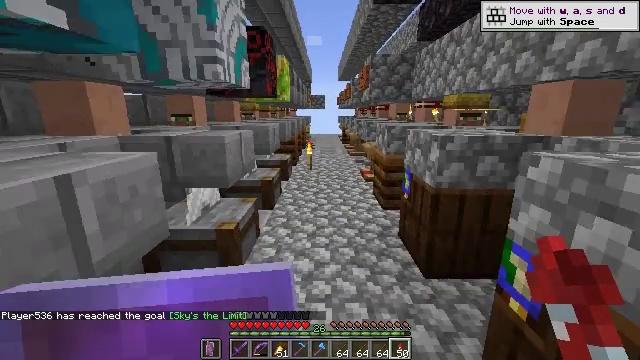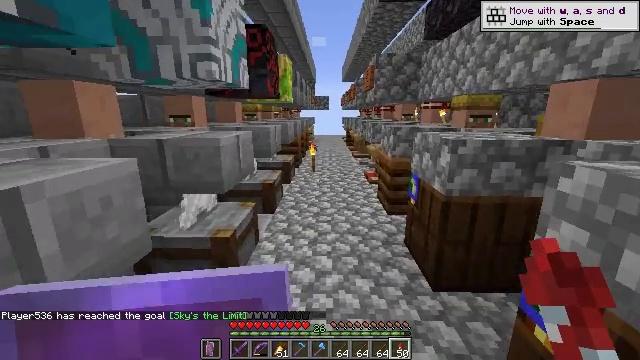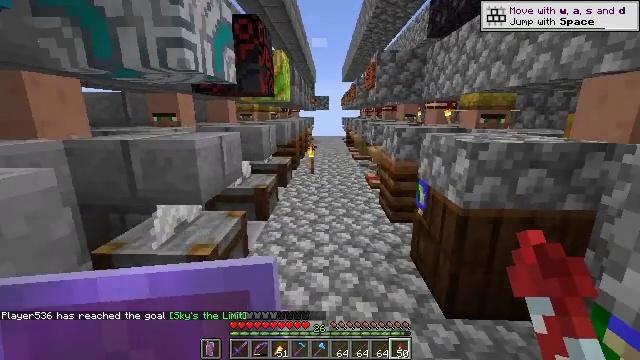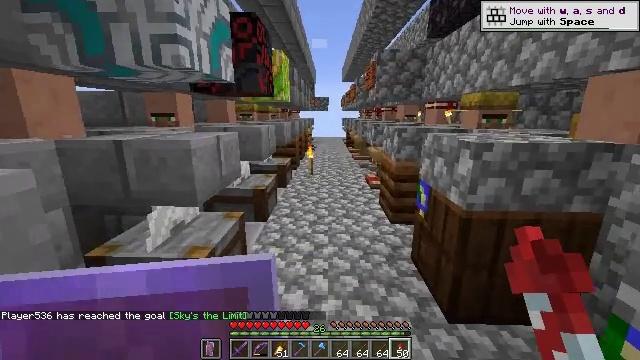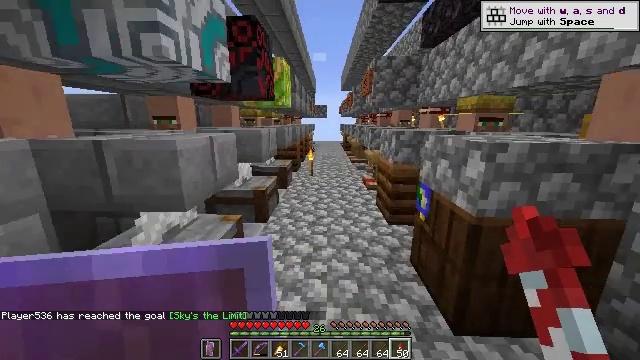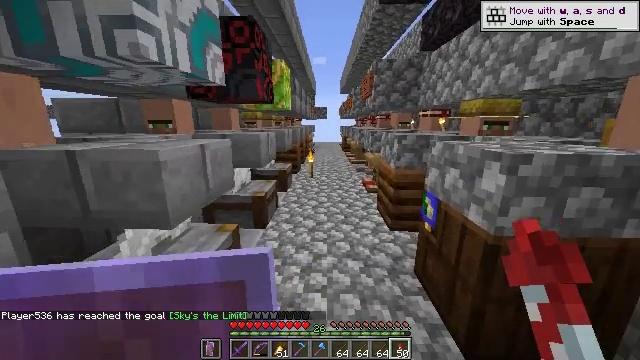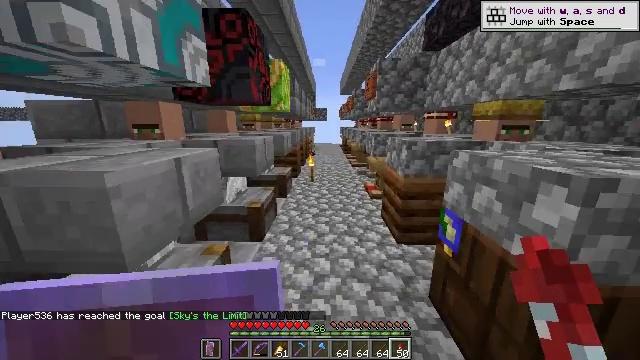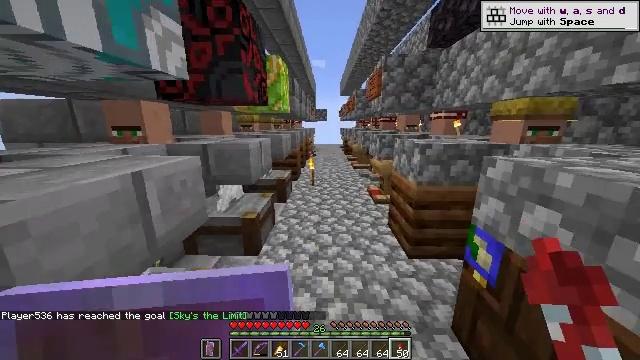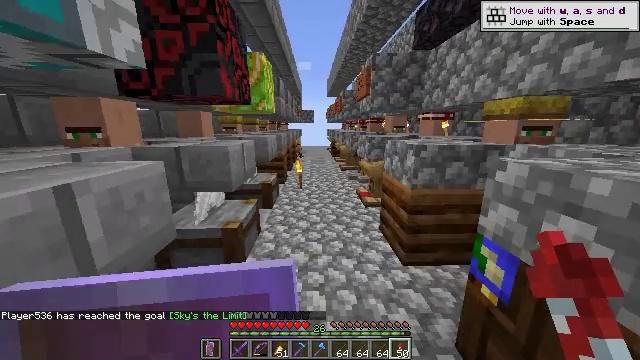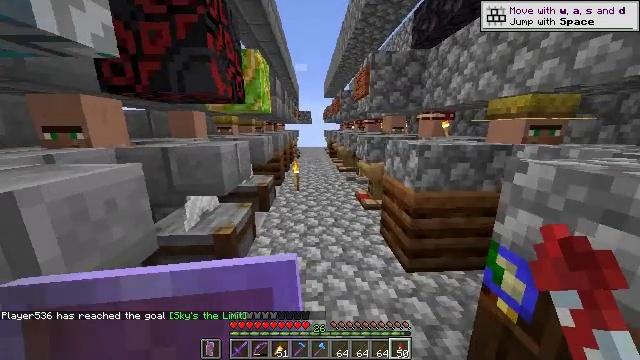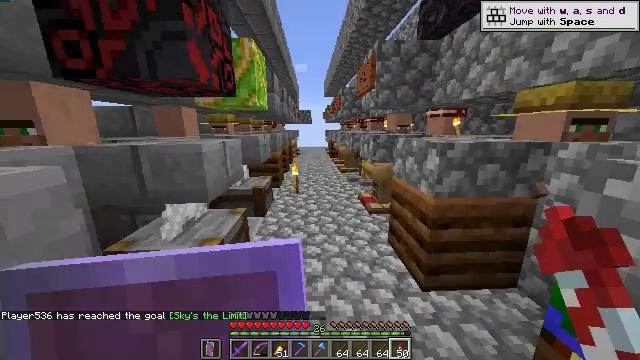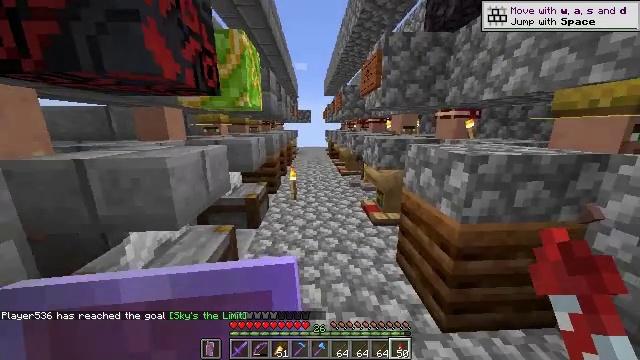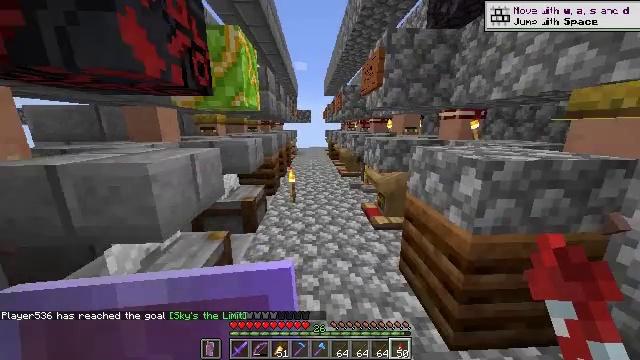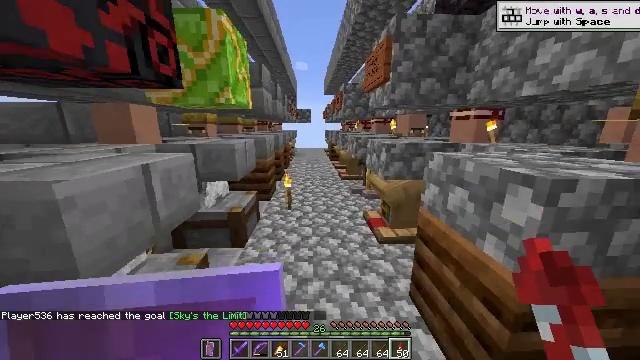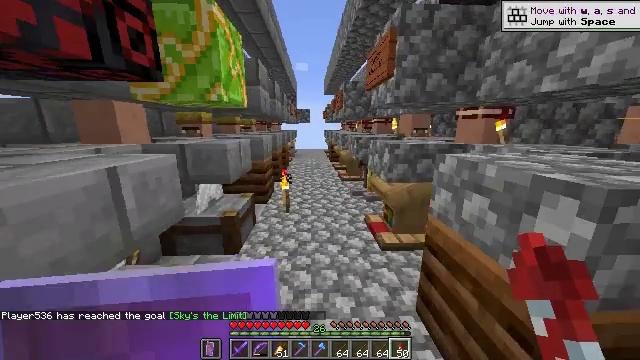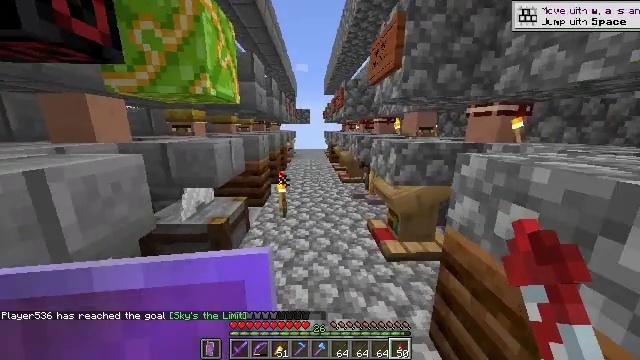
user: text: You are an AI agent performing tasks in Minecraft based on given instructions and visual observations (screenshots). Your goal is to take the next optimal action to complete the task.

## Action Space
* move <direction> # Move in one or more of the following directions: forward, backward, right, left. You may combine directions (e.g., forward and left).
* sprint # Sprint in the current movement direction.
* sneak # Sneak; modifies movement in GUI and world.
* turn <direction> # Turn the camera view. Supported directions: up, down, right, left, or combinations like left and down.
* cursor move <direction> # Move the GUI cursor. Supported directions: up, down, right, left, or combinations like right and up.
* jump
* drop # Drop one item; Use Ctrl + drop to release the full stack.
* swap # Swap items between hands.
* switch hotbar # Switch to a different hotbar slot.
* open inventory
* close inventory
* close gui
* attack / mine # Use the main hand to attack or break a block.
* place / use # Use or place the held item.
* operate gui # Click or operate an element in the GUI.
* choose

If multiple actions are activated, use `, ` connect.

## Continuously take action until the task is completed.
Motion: motion action
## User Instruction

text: craft item air
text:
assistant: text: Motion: move forward
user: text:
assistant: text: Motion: move forward, sprint
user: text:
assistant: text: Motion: move forward, sprint
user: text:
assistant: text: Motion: move forward, sprint
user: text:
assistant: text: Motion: move forward, sprint
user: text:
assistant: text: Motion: move forward, sprint
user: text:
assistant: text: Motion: move forward, sprint
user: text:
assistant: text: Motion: move forward, sprint, turn right
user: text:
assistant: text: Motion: move forward, sprint
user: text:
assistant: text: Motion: move forward, sprint
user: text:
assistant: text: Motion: move forward, sprint
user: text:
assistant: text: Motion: move forward, sprint
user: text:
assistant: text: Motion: move forward, sprint
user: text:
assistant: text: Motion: move forward, sprint
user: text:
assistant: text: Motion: move forward, sprint
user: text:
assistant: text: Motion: move forward, sprint
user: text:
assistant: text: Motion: move forward, sprint
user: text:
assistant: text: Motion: move forward, sprint
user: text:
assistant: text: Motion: move forward, sprint
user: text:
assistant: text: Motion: move forward, sprint
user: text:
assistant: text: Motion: move forward, sprint
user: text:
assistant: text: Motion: move forward, sprint
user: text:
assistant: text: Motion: move forward, sprint
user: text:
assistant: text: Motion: move forward, sprint
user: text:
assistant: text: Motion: move forward, sprint
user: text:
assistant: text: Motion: move forward, sprint
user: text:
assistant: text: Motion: move forward, sprint
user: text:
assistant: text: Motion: move forward, sprint
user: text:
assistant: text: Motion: move forward, sprint
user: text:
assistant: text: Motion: move forward, sprint, turn left